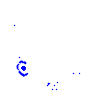
Particle: pion